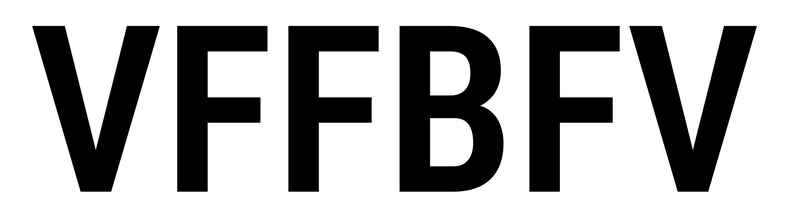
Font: Roboto_Condensed_SemiBold